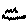
Label: zigzag